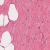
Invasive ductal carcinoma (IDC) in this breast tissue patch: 0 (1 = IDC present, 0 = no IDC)